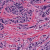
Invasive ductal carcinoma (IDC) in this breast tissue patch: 1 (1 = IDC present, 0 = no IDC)